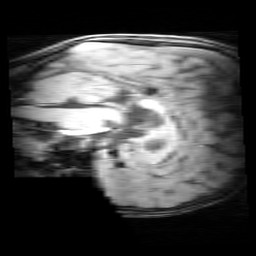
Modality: MP2RAGE
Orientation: sagittal
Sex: male
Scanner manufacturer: siemens
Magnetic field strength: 3 T
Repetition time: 5 s
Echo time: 0.00368 s